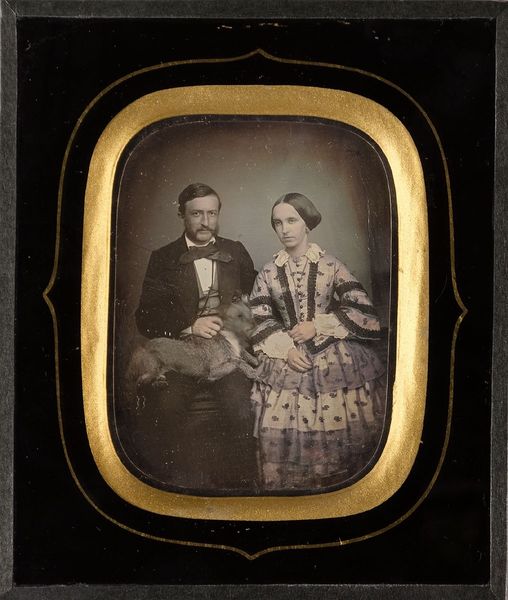
Titel: Heinrich von Bergen, Ida de Jough und ihr Hund, 1856
Standort: Hamburg
Institution: Museum für Kunst und Gewerbe Hamburg
Schlagwörter: mann, frau, hund, portrait, figur, foto, fotografie, photographie, doppelbildnis, doppelportrait, photo, lichtbild, handkoloriert, daguerreotypie, bildwerke, angewandte und bildende kunst, hessische systematik, porträt, porträtfotografie, porträtphotographie, hüftbild, doppelporträt, handkolorierung